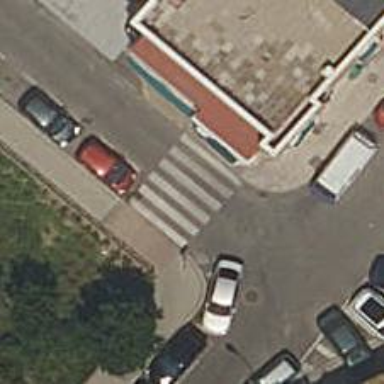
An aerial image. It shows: Pedestrian crossing with zebra markings on footway.